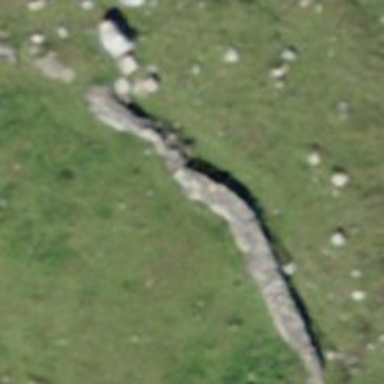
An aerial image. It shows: Dry stone wall barrier.